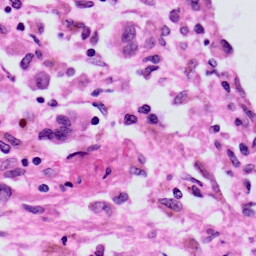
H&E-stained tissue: Skin